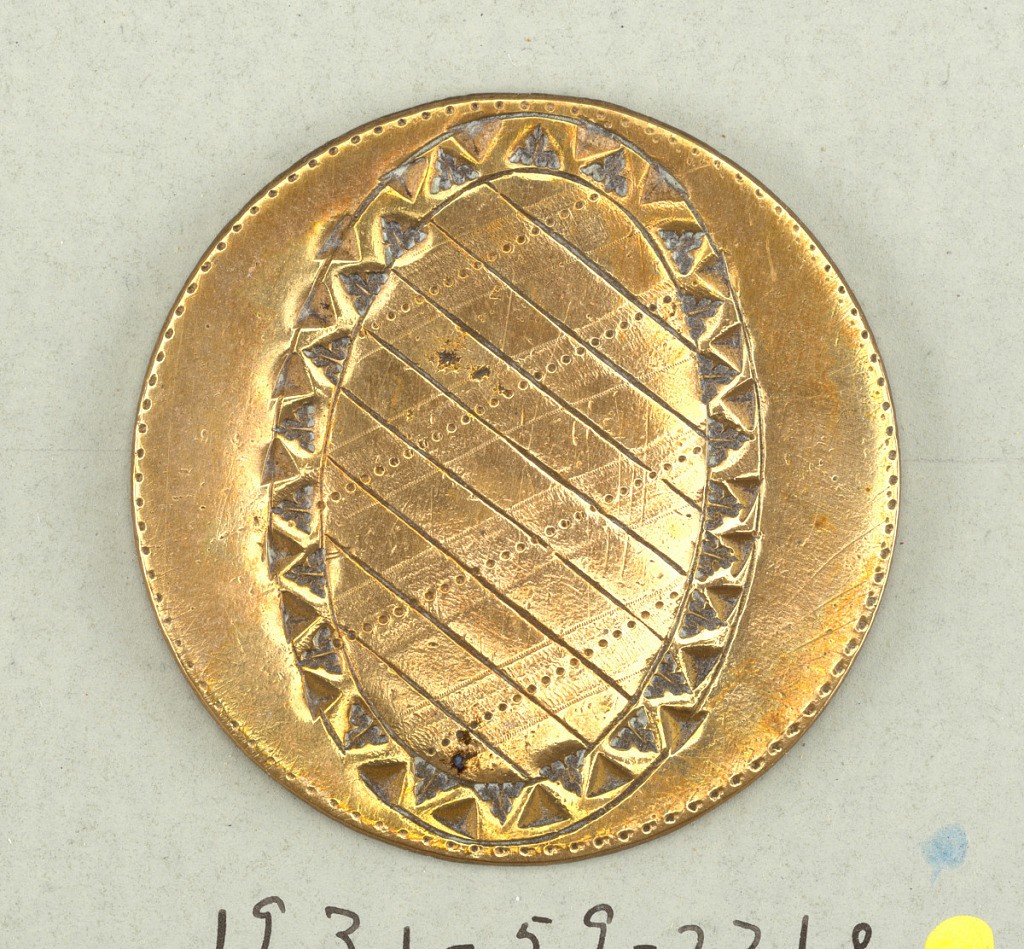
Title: Buttons
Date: late 18th century
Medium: copper
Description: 1931-59-221-a/c,e/p: flat circular buttons ornamented with engraving an...